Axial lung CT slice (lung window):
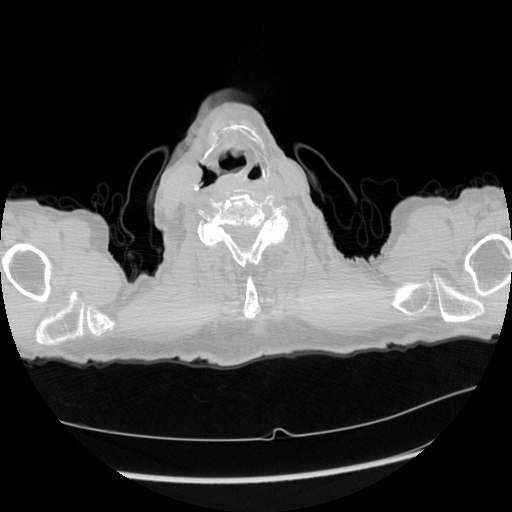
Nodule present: no